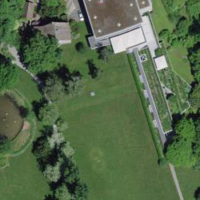
EUNIS habitat code: 53
Species observed at this site:
Fragaria vesca
Cardamine pratensis